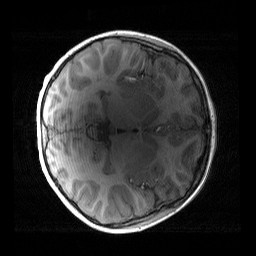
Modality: T1w
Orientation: axial
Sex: male
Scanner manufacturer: siemens
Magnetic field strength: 3 T
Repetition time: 1.9 s
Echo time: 0.00243 s